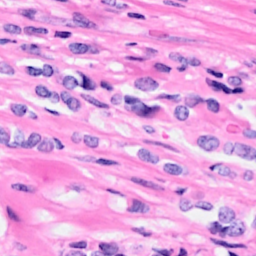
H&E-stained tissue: Breast